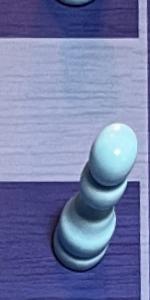
Label: Pawn_White